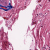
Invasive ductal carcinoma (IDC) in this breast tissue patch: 0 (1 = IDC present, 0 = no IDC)